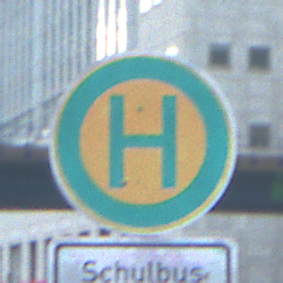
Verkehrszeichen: Haltestelle
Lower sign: ZeitangabenMitBeschraenkungAufWochentage5
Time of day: MorningAfternoon
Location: Outdoor (Urban)
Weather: PartlyCloudy
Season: NotSpecified
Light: Natural